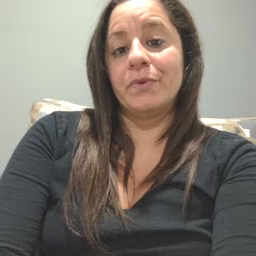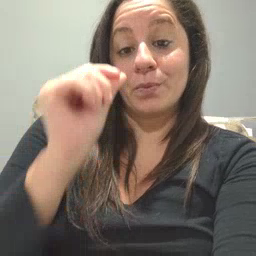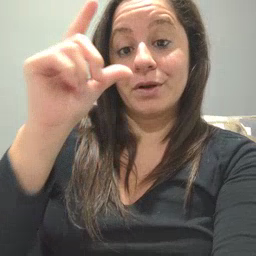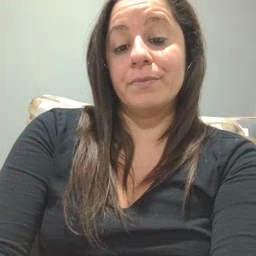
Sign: awake